Aerial crown-view tile of a tropical tree (Barro Colorado Island, Panama), acquired 20250616:
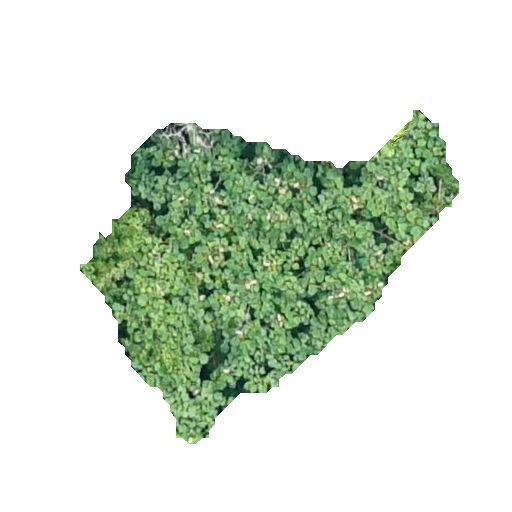
Species: Ochroma pyramidale
GBIF accepted scientific name: Ochroma pyramidale
Crown area: 101.168 m²